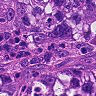
Metastatic tissue present: yes